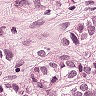
Metastatic tissue present: yes